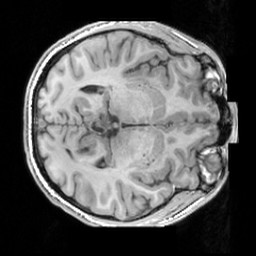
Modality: T1w
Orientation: axial
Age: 26
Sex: male
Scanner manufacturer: siemens
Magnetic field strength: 3 T
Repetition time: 1.63 s
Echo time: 0.00311 s